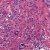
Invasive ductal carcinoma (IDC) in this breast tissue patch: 0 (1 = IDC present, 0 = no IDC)